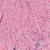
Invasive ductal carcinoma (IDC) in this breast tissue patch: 0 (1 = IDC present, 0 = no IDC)